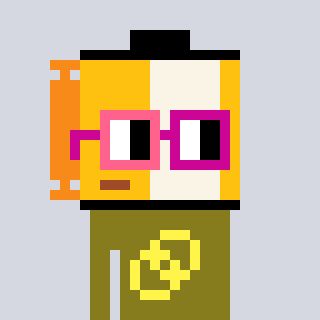
a pixel art character with square pink and red glasses, a film roll-shaped head and a gunk-colored body on a cool background